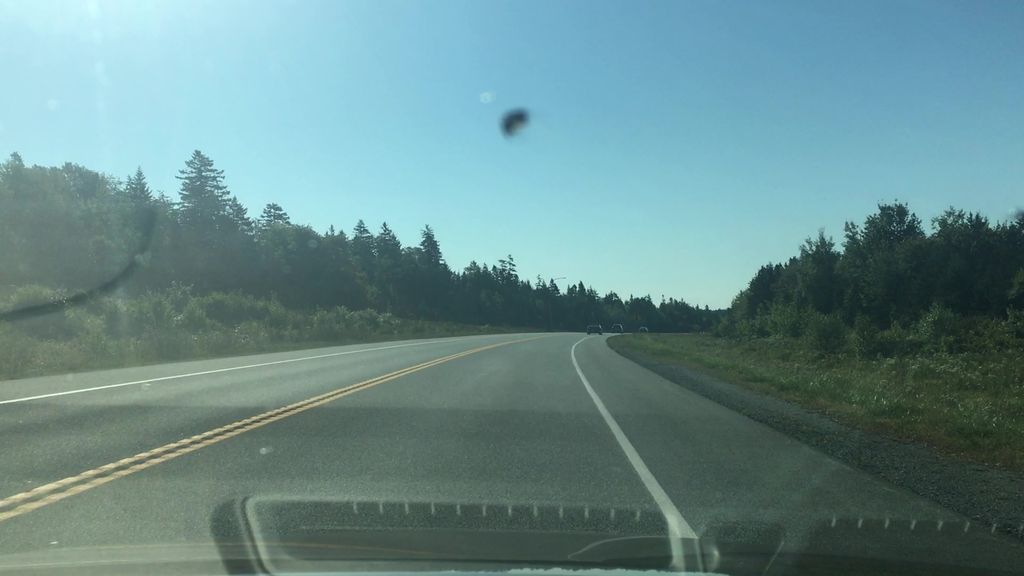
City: halifax